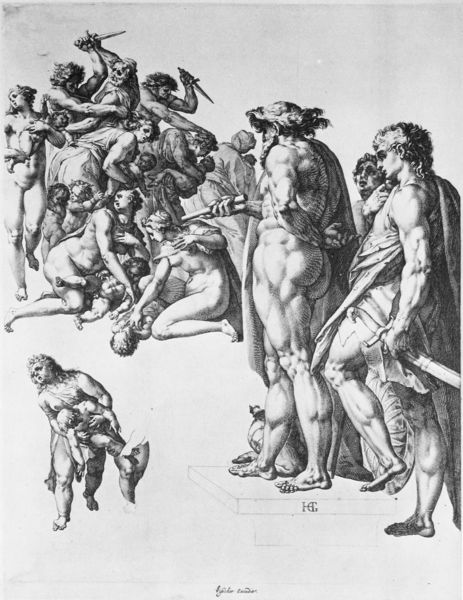
Titel: The Massacre of the Innocents/ Die Tötung der Unschuldigen
Künstler: Hendrik Goltzius
Institution: B.23; H.17; Strauss 206
Schlagwörter: akt, körper, mann, nackt, umhang, frauen, menschen, frau, zeichnung, schädel, tod, tot, stab, muskeln, nackte, leiber, stich, schwert, entwurf, studien, dolch, dolche, manner